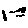
Label: bird